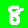
Digit: 8